Field crop: maize
Growth stage: 2
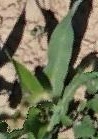
Species: maize